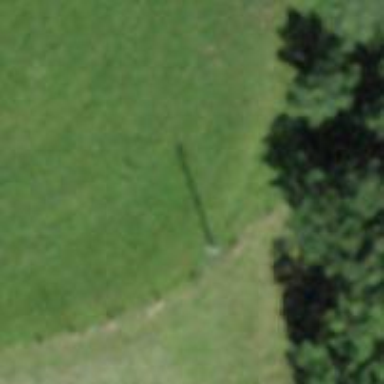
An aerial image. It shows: Minor power line.